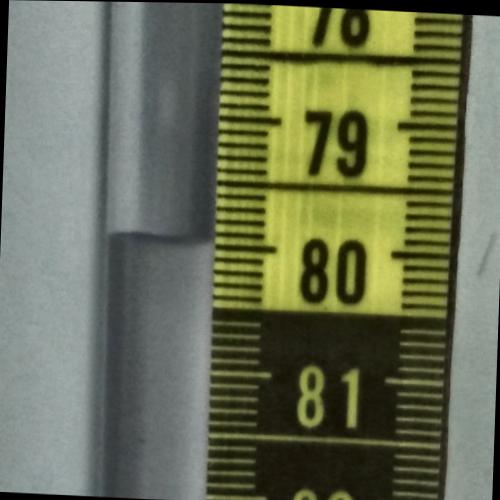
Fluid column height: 79.9 cm